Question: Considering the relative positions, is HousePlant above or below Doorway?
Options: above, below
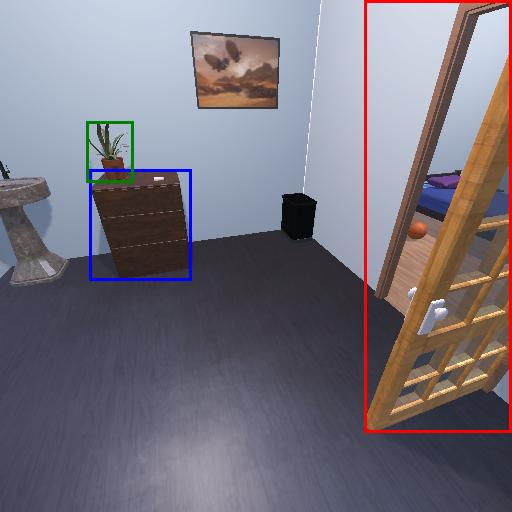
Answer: above